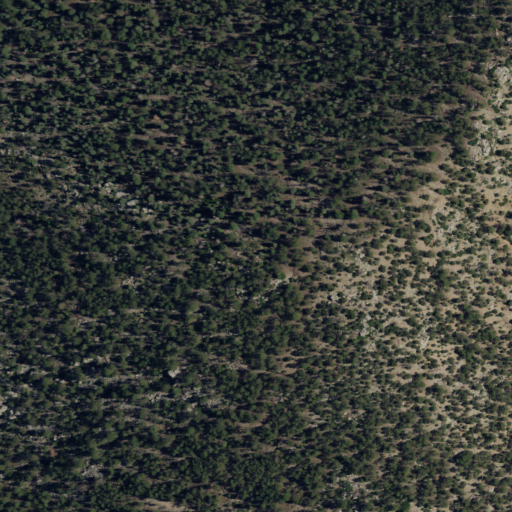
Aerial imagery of mountains in New Mexico named Ortega Mountains containing evergreen forest and shrub